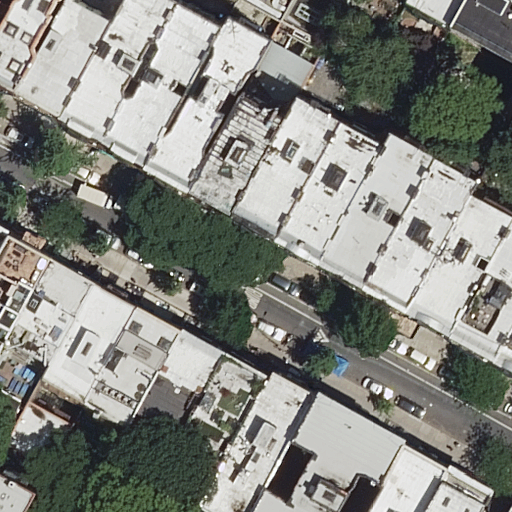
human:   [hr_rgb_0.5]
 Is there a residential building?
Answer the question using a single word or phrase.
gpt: yes

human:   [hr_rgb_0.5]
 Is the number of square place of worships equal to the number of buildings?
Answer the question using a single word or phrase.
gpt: no

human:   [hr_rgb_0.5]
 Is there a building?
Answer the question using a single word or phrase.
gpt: yes

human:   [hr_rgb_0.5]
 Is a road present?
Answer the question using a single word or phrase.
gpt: yes

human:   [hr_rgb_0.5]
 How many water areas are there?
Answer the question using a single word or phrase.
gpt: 0

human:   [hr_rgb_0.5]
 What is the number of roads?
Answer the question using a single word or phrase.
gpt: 1

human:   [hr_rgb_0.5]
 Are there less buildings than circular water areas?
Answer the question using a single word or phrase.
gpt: no

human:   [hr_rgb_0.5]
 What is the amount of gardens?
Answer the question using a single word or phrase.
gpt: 1

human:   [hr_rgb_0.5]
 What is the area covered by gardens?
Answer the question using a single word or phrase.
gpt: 145m2

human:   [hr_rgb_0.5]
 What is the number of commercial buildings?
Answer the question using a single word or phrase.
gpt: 0

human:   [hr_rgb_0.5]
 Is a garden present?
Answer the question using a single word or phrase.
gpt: yes

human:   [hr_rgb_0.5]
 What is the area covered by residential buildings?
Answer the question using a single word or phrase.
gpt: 5446m2

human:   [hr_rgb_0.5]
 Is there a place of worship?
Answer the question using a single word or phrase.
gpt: yes

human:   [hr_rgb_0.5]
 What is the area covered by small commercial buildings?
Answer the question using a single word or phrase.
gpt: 0m2

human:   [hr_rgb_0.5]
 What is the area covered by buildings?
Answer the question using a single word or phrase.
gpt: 6091m2

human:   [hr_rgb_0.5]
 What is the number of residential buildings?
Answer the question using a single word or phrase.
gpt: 31

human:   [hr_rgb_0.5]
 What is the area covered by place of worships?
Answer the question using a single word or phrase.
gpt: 645m2

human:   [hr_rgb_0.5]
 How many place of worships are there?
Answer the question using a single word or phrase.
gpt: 1

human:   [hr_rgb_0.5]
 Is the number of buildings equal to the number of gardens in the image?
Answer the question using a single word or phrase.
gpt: no

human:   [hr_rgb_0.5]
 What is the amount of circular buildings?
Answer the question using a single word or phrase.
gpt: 0

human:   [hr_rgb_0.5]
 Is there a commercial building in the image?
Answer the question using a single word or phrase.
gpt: no

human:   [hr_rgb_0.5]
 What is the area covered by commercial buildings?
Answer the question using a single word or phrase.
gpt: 0m2

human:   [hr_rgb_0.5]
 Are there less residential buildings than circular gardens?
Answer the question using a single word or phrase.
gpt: no

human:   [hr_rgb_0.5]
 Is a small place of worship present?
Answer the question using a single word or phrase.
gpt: no

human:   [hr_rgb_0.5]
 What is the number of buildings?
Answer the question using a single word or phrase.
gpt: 32

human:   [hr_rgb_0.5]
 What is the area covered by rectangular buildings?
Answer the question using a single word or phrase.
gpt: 3279m2

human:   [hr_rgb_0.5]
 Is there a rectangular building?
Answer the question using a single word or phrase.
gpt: yes

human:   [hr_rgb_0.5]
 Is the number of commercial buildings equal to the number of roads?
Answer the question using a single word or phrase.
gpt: no

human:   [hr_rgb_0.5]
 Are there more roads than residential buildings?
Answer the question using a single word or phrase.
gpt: no

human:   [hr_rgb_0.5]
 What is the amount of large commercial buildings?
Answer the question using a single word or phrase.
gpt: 0

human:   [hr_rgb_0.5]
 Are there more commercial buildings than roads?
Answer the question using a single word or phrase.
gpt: no

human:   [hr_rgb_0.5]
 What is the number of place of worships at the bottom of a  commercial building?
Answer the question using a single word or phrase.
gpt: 0

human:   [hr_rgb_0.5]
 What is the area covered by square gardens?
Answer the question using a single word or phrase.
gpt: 0m2

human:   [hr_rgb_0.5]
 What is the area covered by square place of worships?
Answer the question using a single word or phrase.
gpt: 0m2

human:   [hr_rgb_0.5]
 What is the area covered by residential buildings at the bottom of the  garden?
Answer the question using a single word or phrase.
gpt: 3950m2

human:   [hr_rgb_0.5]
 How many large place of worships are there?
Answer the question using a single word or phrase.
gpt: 1

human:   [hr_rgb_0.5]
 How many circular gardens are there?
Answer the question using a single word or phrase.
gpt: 0

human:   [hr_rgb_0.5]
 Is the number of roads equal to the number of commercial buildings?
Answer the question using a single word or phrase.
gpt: no

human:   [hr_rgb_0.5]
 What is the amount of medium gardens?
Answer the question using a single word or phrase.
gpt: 1

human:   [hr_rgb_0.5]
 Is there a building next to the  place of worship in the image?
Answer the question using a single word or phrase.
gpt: yes

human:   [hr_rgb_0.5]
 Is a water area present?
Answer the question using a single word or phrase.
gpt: no

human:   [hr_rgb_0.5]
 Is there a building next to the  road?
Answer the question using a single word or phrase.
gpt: yes

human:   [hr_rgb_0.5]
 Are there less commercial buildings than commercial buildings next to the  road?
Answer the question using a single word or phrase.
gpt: no

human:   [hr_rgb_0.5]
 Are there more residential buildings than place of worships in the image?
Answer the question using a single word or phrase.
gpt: yes

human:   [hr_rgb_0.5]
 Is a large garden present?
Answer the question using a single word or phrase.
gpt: no

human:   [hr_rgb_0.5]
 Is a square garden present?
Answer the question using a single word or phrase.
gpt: no

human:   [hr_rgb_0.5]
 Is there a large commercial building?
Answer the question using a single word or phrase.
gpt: no

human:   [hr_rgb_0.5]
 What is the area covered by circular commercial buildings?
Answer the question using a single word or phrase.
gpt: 0m2

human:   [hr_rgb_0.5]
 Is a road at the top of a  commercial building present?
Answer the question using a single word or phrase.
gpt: no

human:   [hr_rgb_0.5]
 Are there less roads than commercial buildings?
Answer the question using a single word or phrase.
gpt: no

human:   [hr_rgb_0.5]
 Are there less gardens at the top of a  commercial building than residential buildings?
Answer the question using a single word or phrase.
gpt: yes

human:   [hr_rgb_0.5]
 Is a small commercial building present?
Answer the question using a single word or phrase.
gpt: no

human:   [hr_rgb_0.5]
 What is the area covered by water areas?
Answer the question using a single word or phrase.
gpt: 0m2

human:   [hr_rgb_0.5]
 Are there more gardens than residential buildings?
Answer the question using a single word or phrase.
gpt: no

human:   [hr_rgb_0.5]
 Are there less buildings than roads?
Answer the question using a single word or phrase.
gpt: no

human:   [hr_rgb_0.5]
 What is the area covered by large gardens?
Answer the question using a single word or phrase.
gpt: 0m2

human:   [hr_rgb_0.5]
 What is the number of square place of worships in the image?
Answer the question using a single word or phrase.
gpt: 0

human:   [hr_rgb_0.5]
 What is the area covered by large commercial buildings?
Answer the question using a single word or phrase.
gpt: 0m2

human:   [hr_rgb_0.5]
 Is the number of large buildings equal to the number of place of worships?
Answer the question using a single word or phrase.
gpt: yes

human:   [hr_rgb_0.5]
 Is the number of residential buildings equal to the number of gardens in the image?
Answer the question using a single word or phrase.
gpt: no

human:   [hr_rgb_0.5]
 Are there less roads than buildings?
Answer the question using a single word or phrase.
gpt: yes

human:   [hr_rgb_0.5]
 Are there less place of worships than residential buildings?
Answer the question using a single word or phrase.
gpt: yes

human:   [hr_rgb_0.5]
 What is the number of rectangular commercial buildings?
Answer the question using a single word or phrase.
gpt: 0

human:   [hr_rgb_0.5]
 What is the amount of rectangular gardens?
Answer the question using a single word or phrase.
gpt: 1